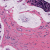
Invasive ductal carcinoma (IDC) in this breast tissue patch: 1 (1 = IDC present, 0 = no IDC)